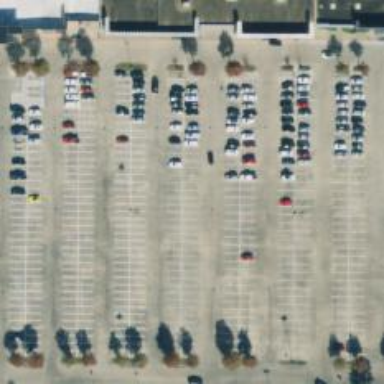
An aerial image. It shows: Parking space is available.